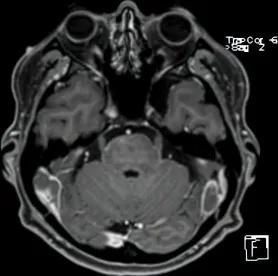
14 days. (B) After treatment showing almost complete clearance of the abovementioned nodules in left cerebellar hemisphere, the abnormal enhancement in the perimesencephalic cistern and the trigeminal nerves.
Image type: radiology (mri)